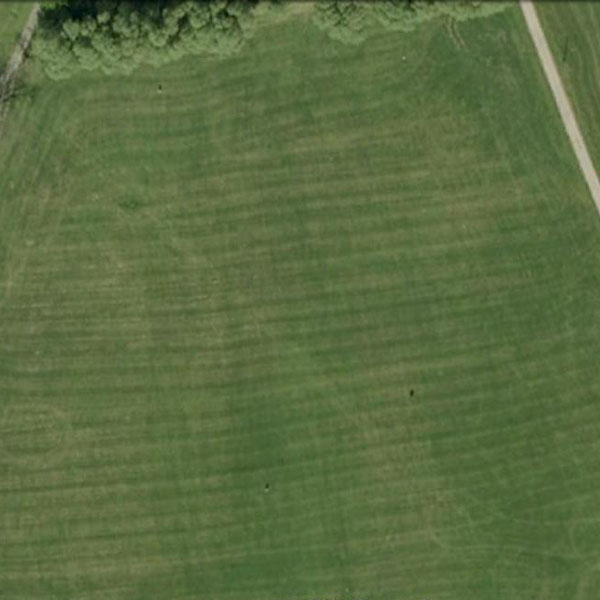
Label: Meadow